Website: bh-photo
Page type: delivery-shipping
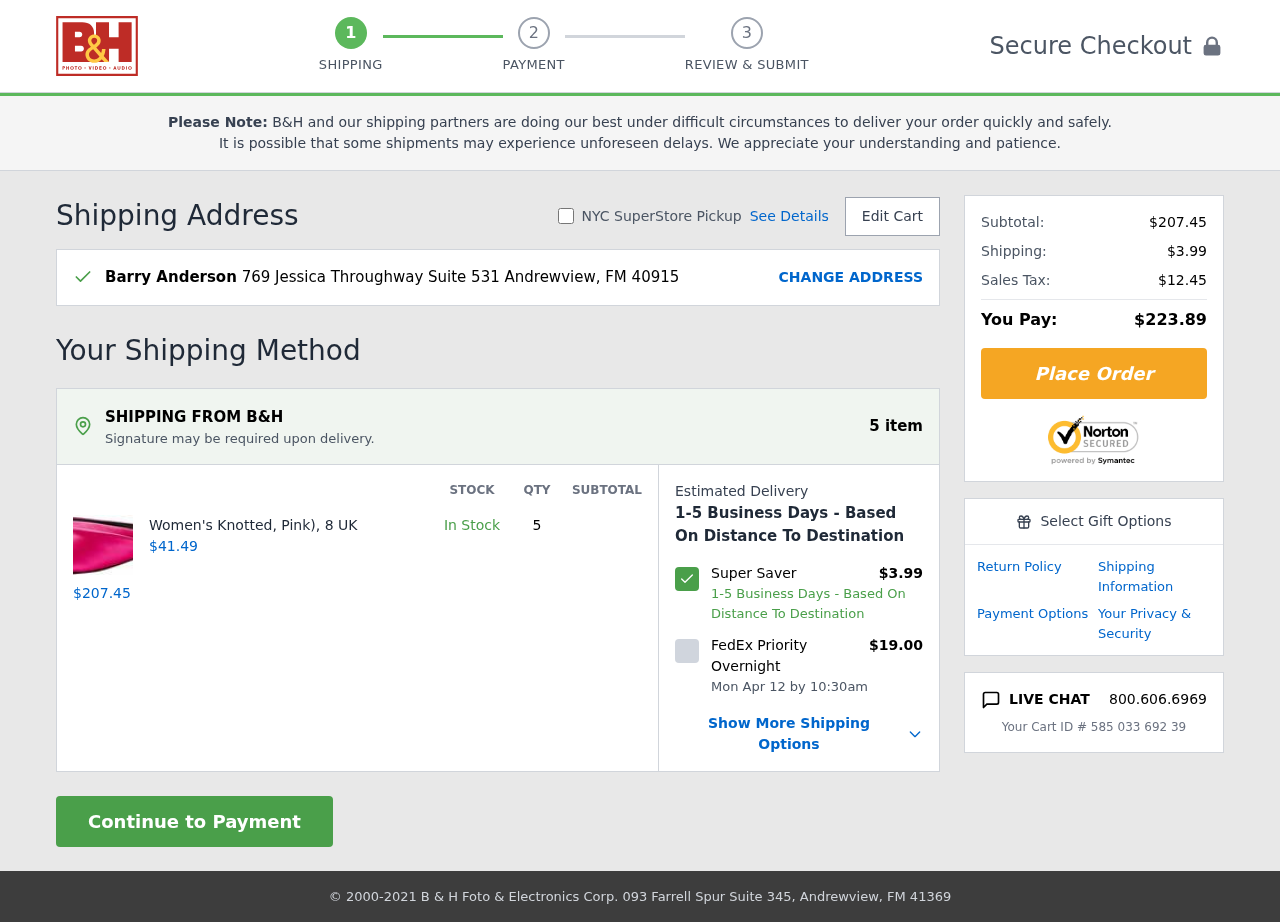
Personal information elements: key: PII_FULLNAME
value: Barry Anderson
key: PII_STREET
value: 769 Jessica Throughway Suite 531
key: PII_CITY_STATE_ZIP
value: Andrewview, FM 40915
Product elements: key: PRODUCT1_NAME
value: Women's Knotted, Pink), 8 UK
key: PRODUCT1_PRICE
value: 41.49
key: PRODUCT1_QUANTITY
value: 5
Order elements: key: ORDER_NUM_ITEMS
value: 5 item
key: ORDER_SUBTOTAL2
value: $207.45
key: ORDER_SHIPPING_COST
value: $3.99
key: ORDER_DELIVERY_DATE
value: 1-5 Business Days - Based On Distance To Destination
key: ORDER_SUBTOTAL
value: $207.45
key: ORDER_SHIPPING_COST2
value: $3.99
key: ORDER_TAX
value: $12.45
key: ORDER_TOTAL
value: $223.89
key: ORDER_CART_ID
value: Your Cart ID # 585 033 692 39